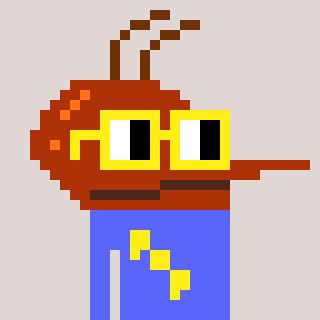
a pixel art character with square yellow glasses, a mosquito-shaped head and a purple-colored body on a warm background